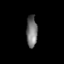
Tissue: skin
Cell type: Epithelial cells
Senescence score: 0.2779
Nuclear area (px): 344
Mean DAPI intensity: 113.91